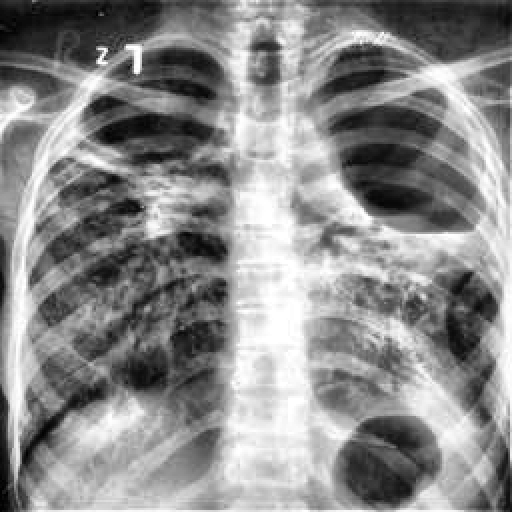
Finding: TUBERCULOSIS